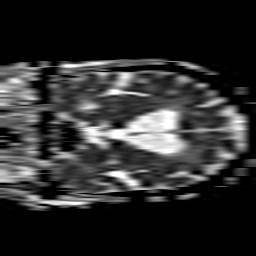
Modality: ADC
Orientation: coronal
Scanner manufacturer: philips
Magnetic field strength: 1.5 T
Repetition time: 3.512 s
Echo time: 0.07039 s